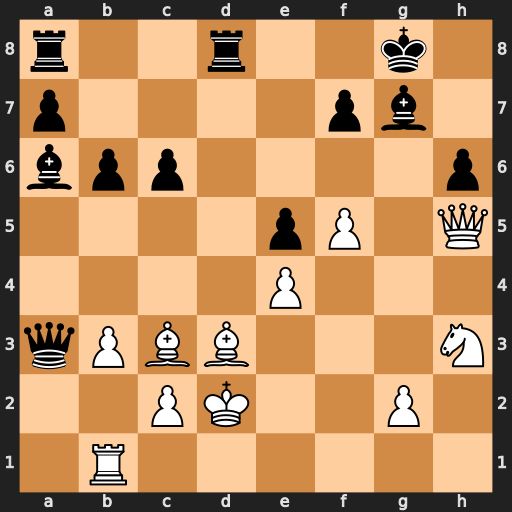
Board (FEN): r2r2k1/p4pb1/bpp4p/4pP1Q/4P3/qPBB3N/2PK2P1/1R6
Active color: w
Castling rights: -
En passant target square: -
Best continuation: Ra1 Rxd3+ cxd3